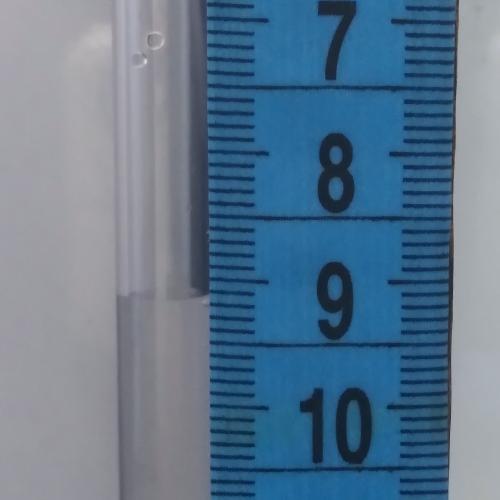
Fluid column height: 9.2 cm